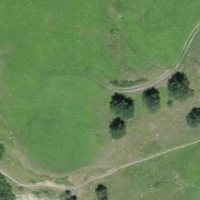
EUNIS habitat code: 24
Species observed at this site:
Stachys recta
Erynnis tages
Hycleus polymorphus
Colias croceus
Macroglossum stellatarum
Erebia alberganus
Parnassius apollo
Aporia crataegi
Gymnadenia conopsea
Lactuca perennis
Papilio machaon
Lysandra coridon
Vanessa cardui
Graphosoma italicum
Emberiza cia
Saponaria ocymoides
Campanula spicata
Melanargia galathea
Pieris rapae
Lysandra bellargus
Fabriciana adippe
Cupido minimus
Scaeva selenitica
Aglais urticae
Nymphalis antiopa
Spilostethus saxatilis